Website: crate-barrel
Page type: address-validator
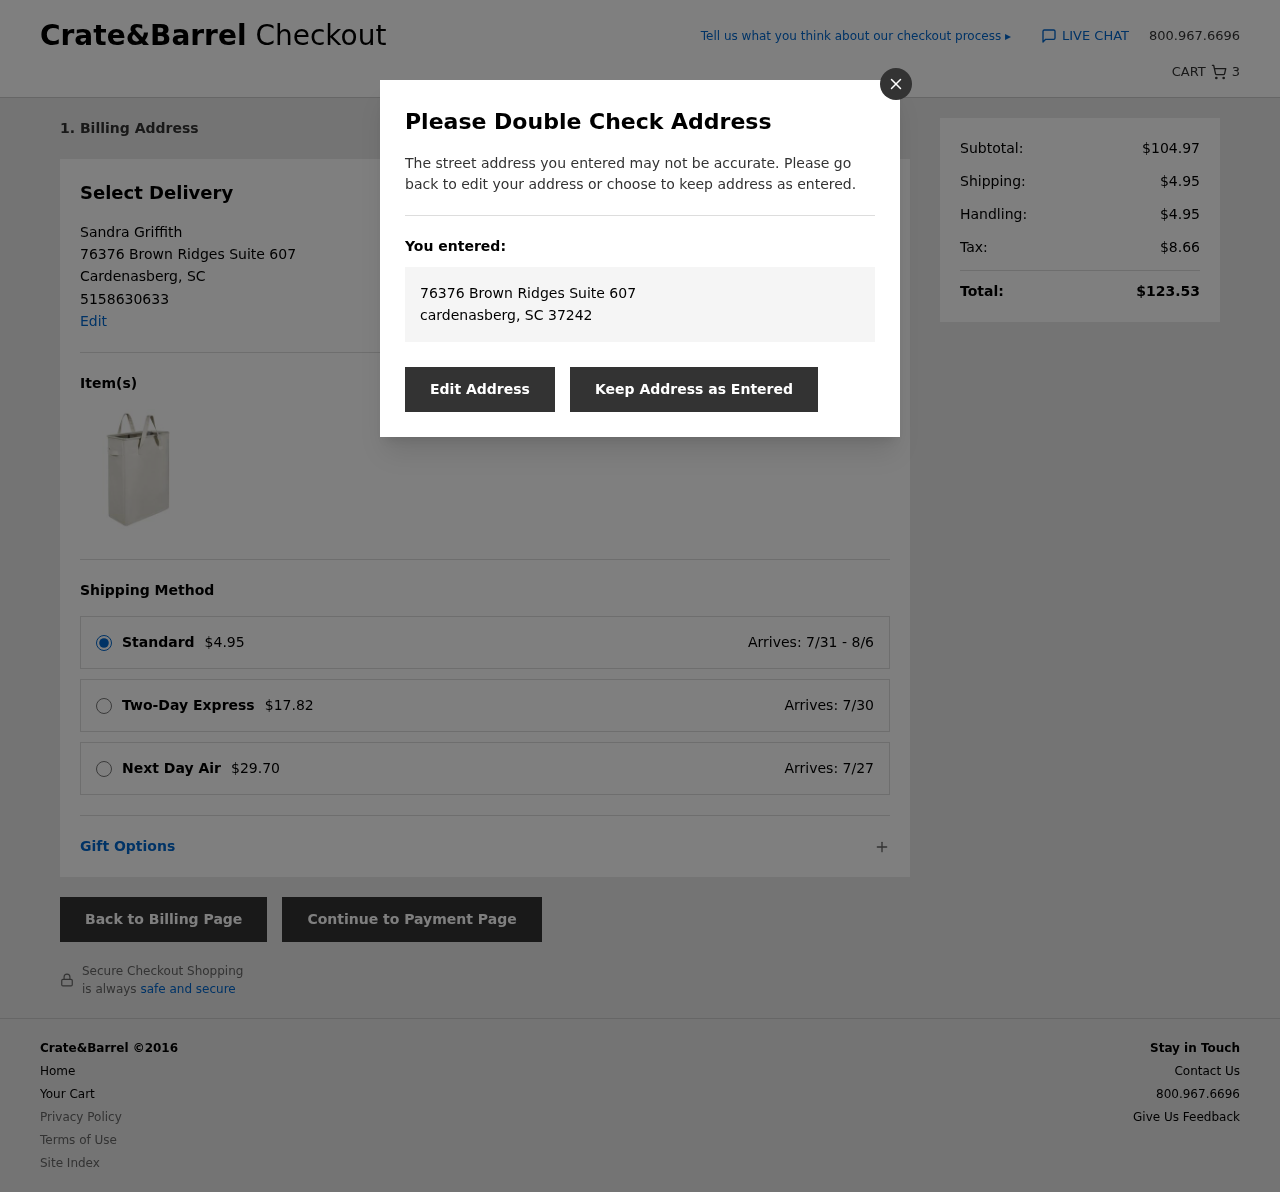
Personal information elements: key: PII_CITY
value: Cardenasberg
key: PII_FULLNAME
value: Sandra Griffith
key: PII_PHONE
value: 5158630633
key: PII_STATE_ABBR
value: SC
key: PII_STREET
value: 76376 Brown Ridges Suite 607
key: PII_CITY2
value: cardenasberg
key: PII_STATE_ABBR2
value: SC
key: PII_POSTCODE
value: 37242
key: PII_POSTCODE_FULL
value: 37242
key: PII_POSTCODE_NUMERIC
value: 37242
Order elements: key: ORDER_NUM_ITEMS
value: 3
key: ORDER_SHIPPING_COST
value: $4.95
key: ORDER_SHIPPING_DATE
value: Arrives: 7/31 - 8/6
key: ORDER_SHIPPING_EXPRESS
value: $17.82
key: ORDER_DELIVERY_DATE_EXPRESS
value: Arrives: 7/30
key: ORDER_SHIPPING_NEXTDAY
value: $29.70
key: ORDER_DELIVERY_DATE_NEXTDAY
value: Arrives: 7/27
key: ORDER_SUBTOTAL
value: $104.97
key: ORDER_HANDLING
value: $4.95
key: ORDER_TAX
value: $8.66
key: ORDER_TOTAL
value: $123.53